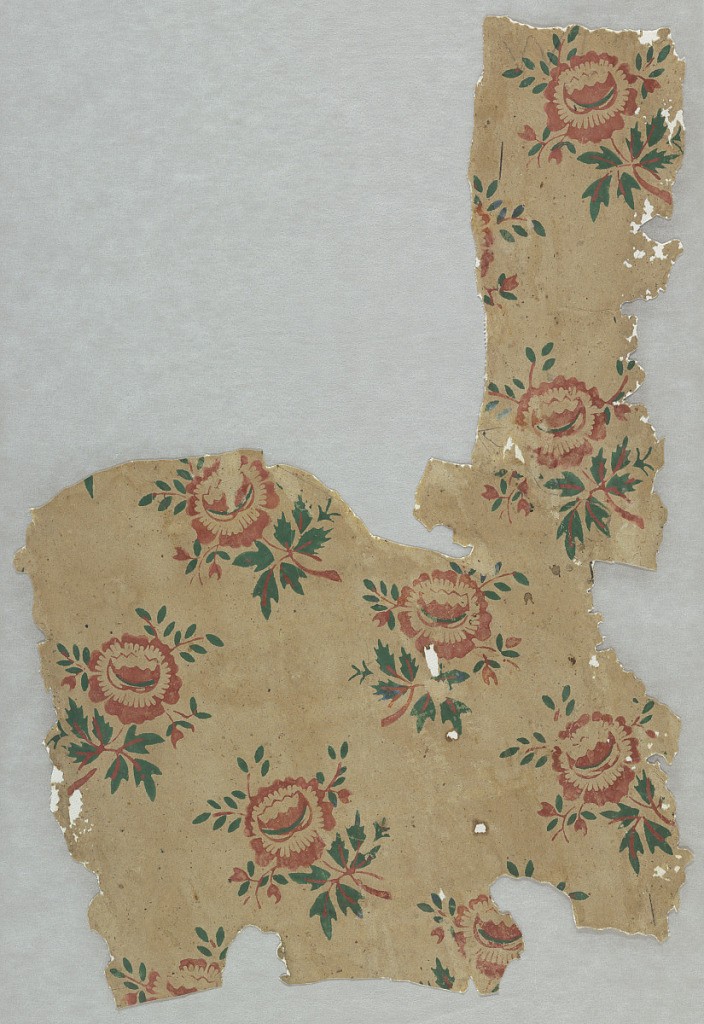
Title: Sidewall
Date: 1825–40
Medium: Block-printed
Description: Irregular pieced portion showing rose spray in staggered lines facing alternately to right and left. Printed in red and green on ungrounded unbleached paper. Parts "a" and "b" are joined together.